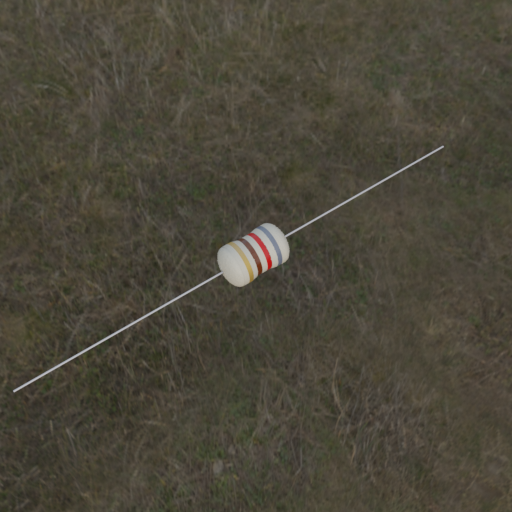
Resistor colour bands (in order): gold, brown, red, gray